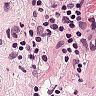
Metastatic tissue present: yes